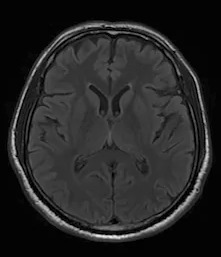
Label: notumor